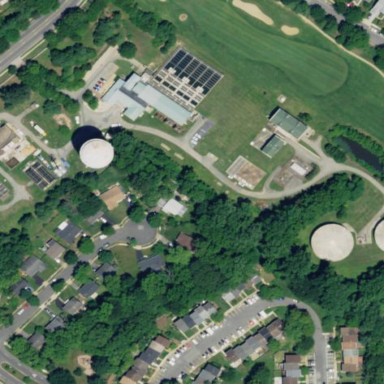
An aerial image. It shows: View of wastewater plant.